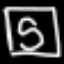
Label: square